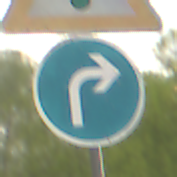
Verkehrszeichen: VorgeschriebeneFahrtrichtungRechts
Zusatzzeichen oben: Lichtzeichenanlage
Umgebung: Outdoor, Nature
Tageszeit: MorningAfternoon
Wetter: Overcast
Licht: Natural
Jahreszeit: NotSpecified
Kontrast: LowContrast